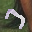
Label: 7